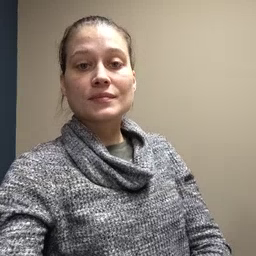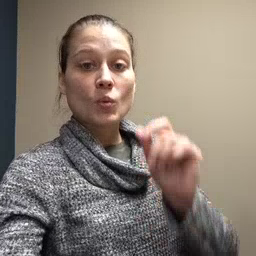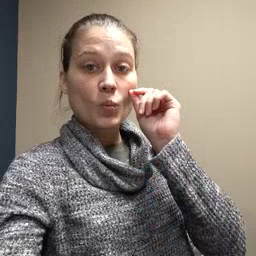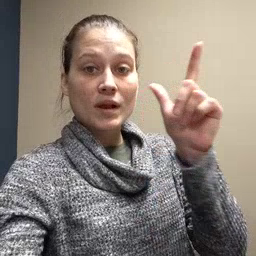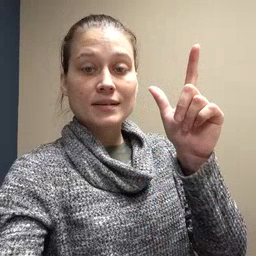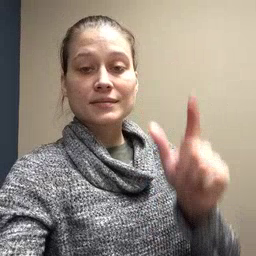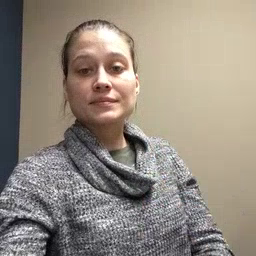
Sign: wake